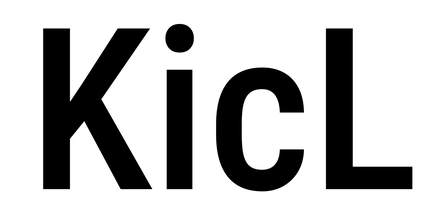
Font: Roboto_Condensed_Medium